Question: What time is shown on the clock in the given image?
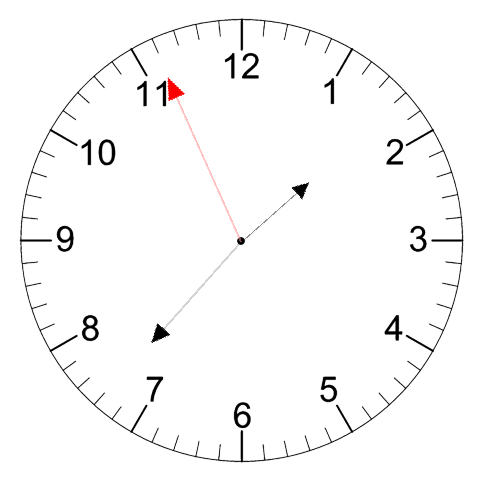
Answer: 01:36:56